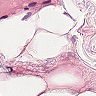
Metastatic tissue present: no